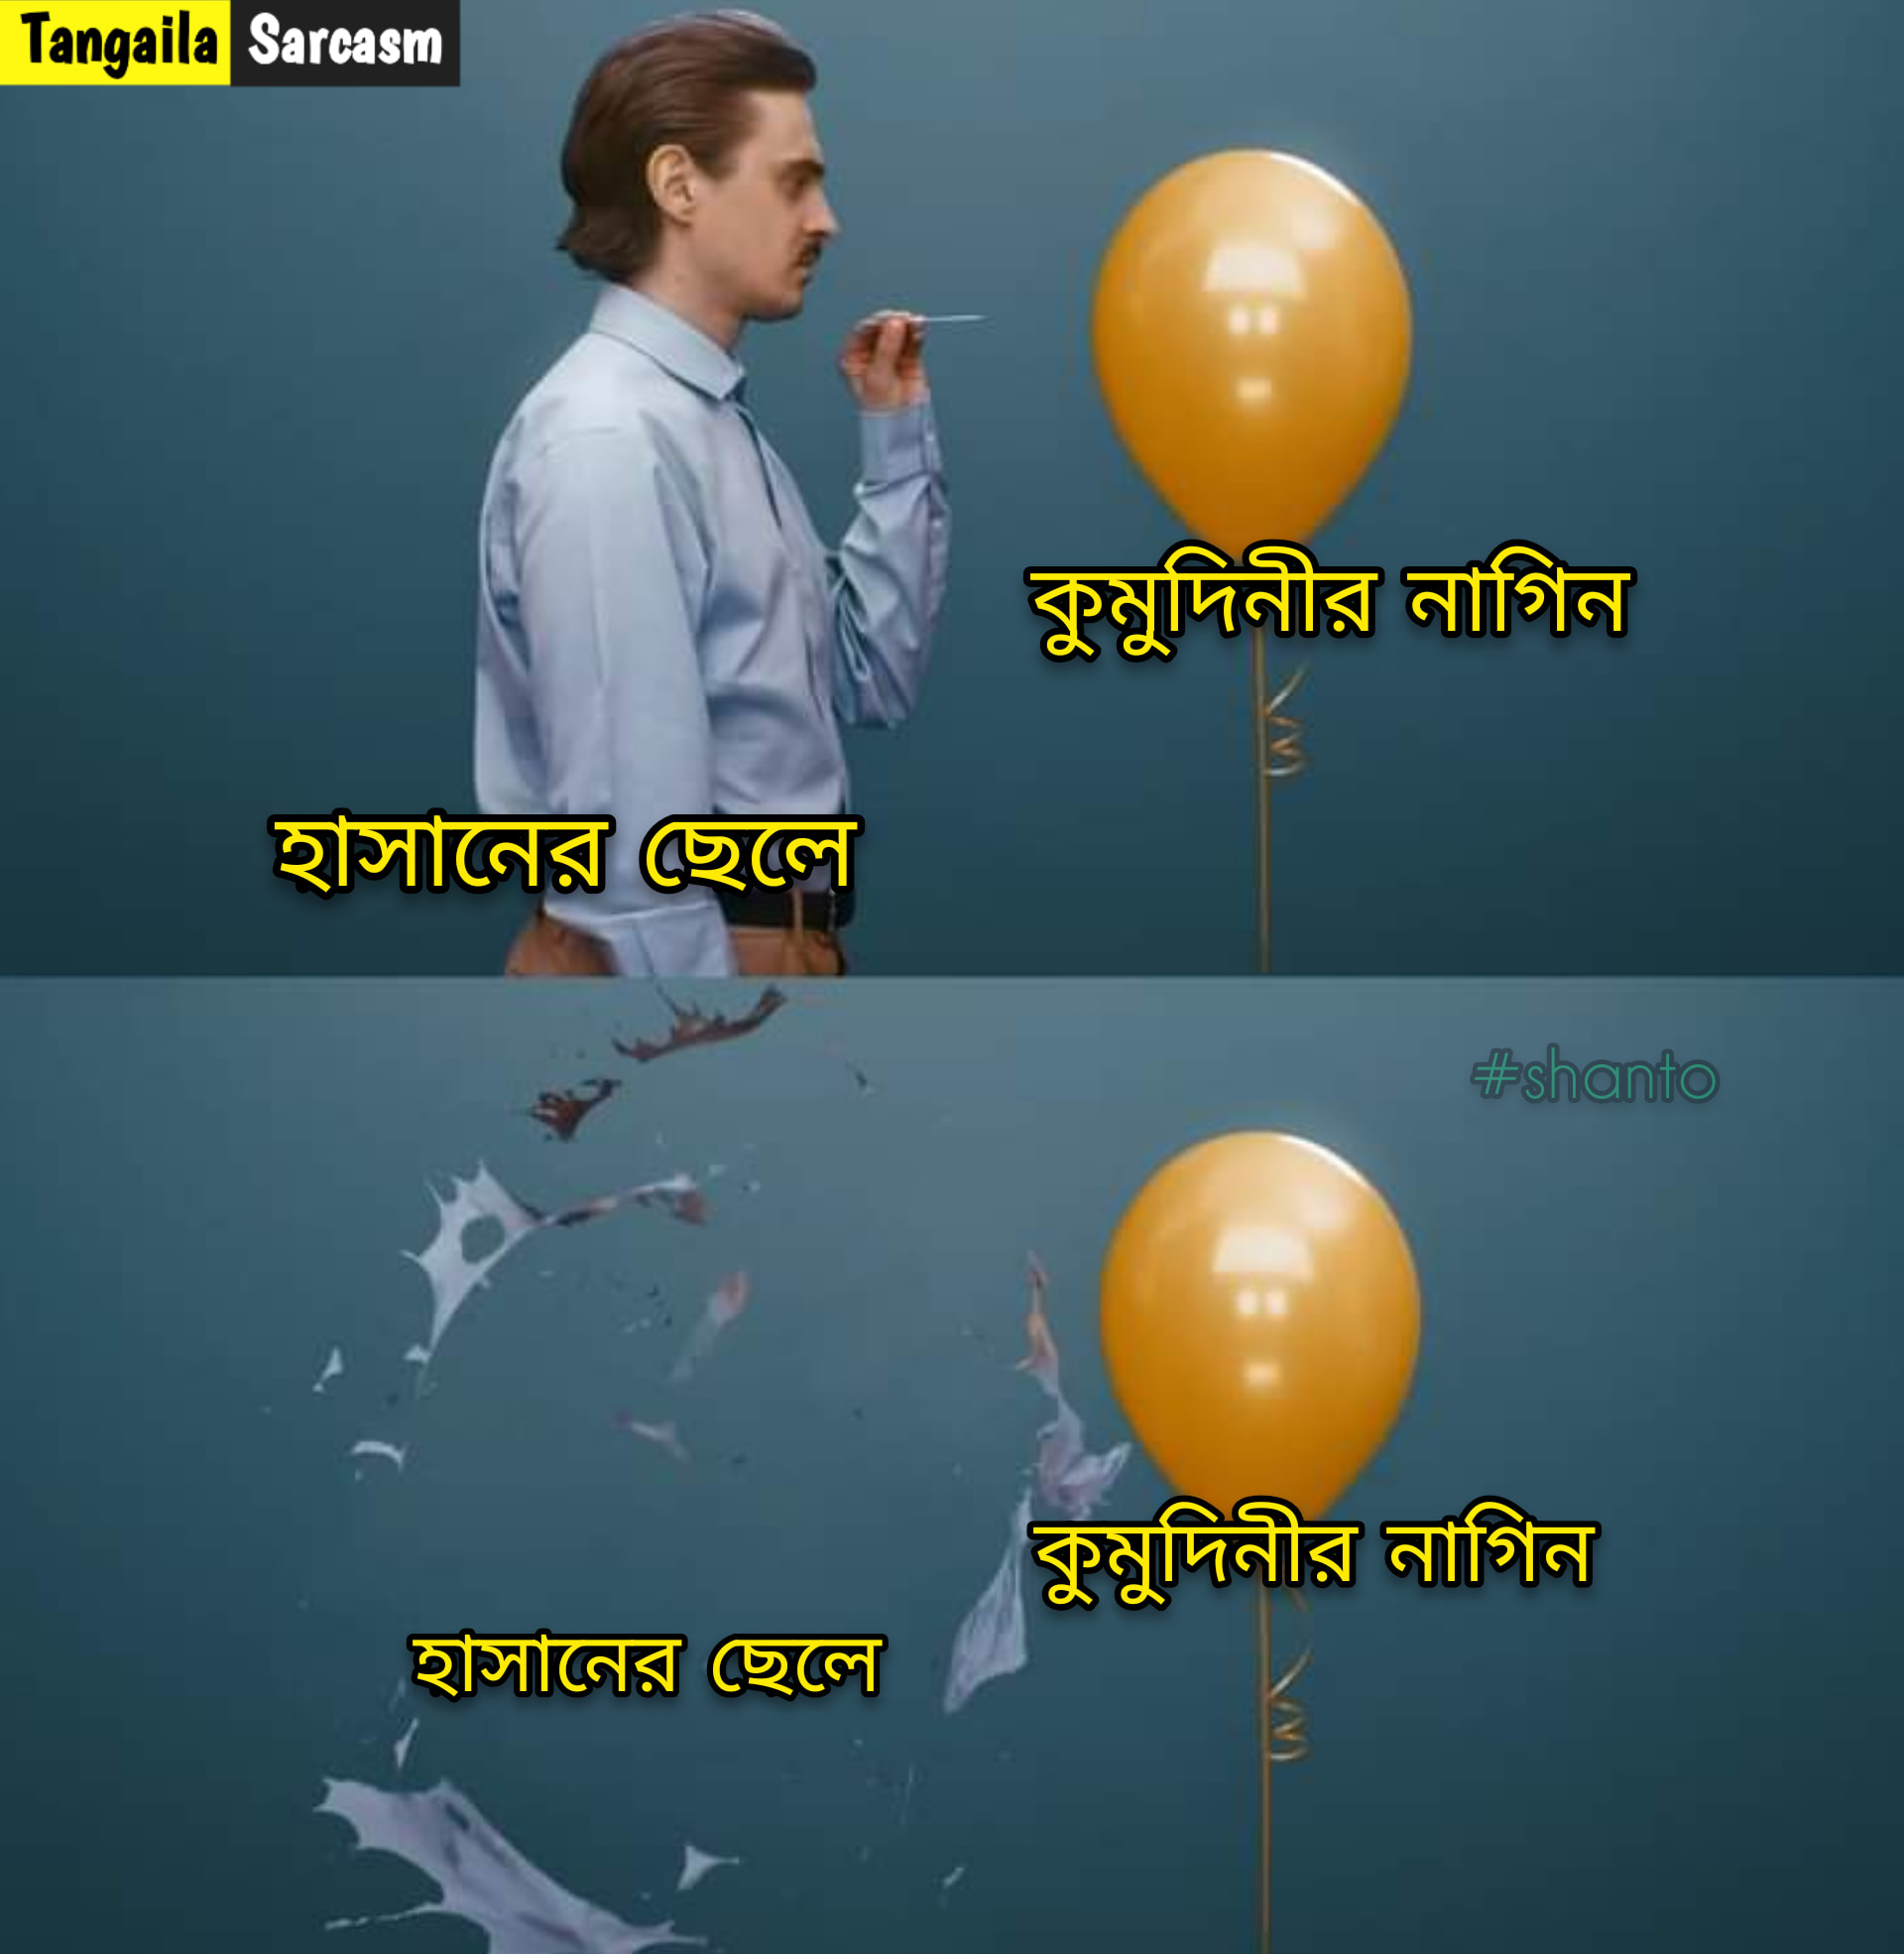
Caption: কুমুদিনীর  নাগিন   হাসানের ছেলে    হাসানের ছেলে  কুমুদিনীর নাগিন
Label: hate